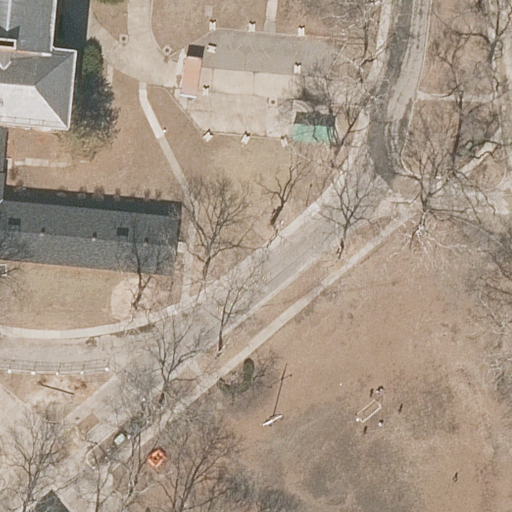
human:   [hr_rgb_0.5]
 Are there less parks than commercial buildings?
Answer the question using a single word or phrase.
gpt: no

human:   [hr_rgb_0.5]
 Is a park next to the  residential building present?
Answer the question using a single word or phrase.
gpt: yes

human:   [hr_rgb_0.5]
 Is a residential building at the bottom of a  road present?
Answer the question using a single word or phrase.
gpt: no

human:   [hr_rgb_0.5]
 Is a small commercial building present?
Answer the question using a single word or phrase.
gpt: no

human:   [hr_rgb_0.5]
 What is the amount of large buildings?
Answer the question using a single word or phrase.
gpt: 1

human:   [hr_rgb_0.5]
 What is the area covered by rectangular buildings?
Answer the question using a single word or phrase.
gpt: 0m2

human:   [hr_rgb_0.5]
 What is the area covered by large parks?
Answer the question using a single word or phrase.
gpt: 7693m2

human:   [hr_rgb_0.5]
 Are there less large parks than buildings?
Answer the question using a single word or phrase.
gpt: no

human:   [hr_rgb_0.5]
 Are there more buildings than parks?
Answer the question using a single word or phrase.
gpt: no

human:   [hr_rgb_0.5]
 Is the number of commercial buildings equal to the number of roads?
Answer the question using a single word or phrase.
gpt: no

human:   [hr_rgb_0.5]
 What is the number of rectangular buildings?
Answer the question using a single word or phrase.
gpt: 0

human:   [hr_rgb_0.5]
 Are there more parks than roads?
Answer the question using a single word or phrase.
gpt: no

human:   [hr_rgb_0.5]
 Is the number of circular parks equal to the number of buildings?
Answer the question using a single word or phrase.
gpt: no

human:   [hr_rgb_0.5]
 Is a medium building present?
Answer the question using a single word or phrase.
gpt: no

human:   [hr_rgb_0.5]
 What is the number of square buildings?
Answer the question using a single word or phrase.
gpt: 0

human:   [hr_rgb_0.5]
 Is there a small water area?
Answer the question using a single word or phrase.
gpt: no

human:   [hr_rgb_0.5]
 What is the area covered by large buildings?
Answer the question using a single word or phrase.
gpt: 1583m2

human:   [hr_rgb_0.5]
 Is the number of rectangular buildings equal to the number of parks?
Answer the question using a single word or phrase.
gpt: no

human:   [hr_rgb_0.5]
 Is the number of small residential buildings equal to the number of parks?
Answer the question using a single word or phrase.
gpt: no

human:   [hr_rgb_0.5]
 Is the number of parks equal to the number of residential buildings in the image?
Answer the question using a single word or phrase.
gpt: yes

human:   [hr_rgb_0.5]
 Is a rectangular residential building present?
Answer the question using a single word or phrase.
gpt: no

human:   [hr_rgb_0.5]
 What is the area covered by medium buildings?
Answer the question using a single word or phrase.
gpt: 0m2

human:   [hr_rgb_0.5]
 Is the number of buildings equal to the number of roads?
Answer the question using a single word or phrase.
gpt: no

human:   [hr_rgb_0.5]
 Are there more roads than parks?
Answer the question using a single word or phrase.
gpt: yes

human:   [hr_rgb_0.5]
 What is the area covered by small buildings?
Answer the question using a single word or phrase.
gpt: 0m2

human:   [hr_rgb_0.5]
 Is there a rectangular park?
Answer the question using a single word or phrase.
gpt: yes

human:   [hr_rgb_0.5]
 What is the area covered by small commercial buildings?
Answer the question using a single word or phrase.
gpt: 0m2

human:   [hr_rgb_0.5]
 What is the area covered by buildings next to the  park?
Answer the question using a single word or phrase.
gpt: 1583m2

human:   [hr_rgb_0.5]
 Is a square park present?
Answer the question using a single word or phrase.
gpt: no

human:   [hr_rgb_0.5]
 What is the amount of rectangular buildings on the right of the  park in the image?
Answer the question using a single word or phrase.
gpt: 0

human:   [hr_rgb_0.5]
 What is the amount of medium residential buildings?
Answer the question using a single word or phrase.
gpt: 0

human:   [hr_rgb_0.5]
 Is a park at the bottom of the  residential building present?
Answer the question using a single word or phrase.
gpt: no

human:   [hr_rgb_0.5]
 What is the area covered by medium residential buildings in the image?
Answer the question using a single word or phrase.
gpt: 0m2

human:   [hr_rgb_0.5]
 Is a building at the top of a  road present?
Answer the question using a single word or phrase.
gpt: yes

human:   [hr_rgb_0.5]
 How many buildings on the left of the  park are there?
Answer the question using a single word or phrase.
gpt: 0

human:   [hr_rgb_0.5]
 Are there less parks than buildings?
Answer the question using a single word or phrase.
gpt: no